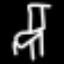
Label: chair